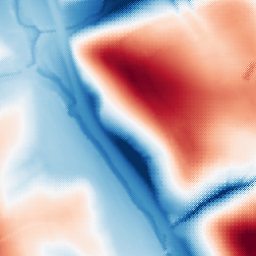
Category: multiscale
Decomposition family: dog
Decomposition parameters: sigma_low: 1
sigma_high: 50
Upsampling method: regularized
Upsampling parameters: scale: 4
lambda_reg: 0.1
Upsampling scale: 4